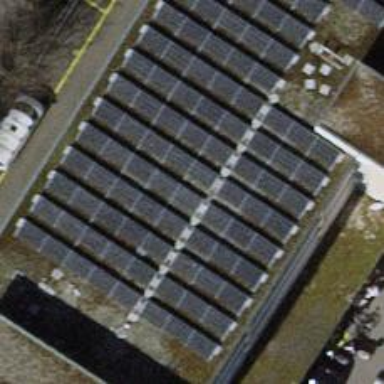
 consisting of solar photovoltaic panels."